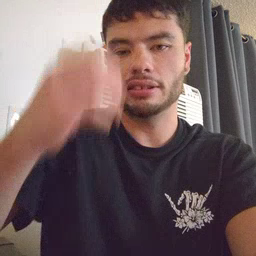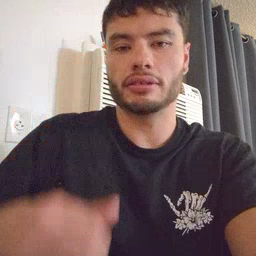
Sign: sick